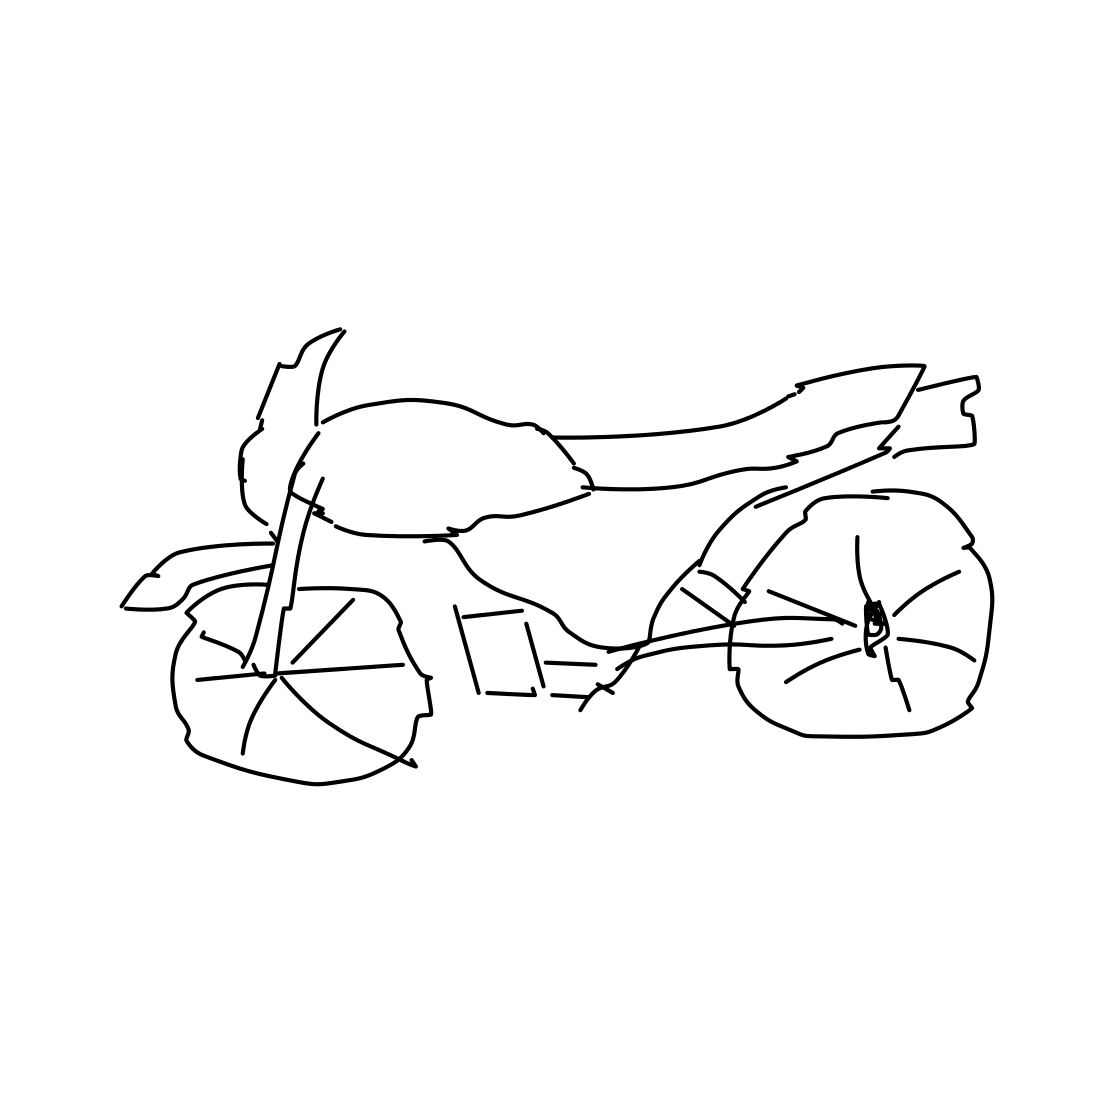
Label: motorbike